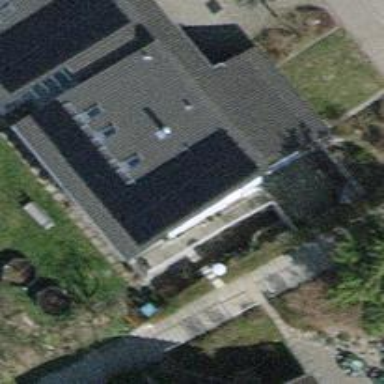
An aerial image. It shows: Small solar photovoltaic panel generator on the roof of building.